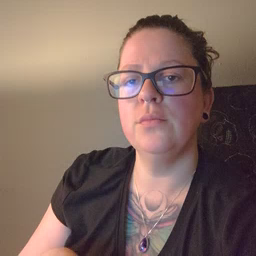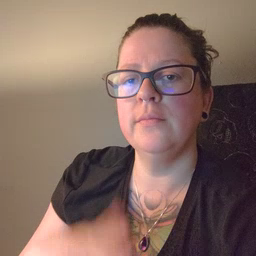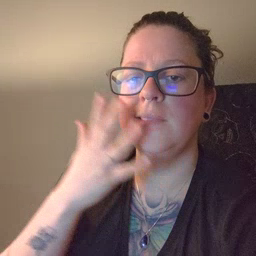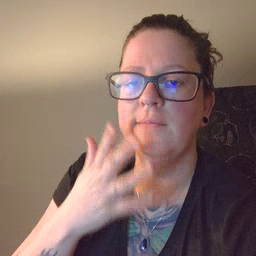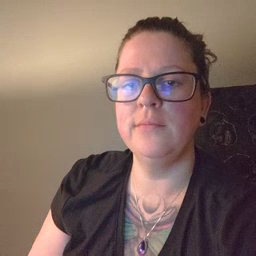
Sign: sad